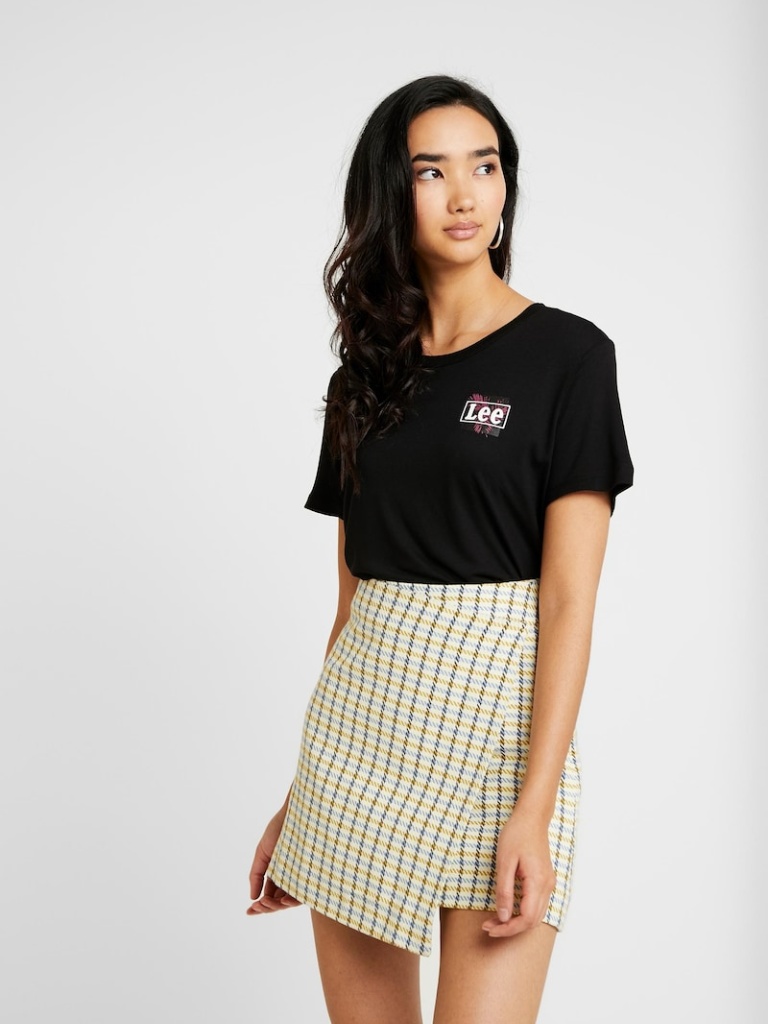
cotton relaxed short sleeve hip length Fully Tucked in crew t-shirt